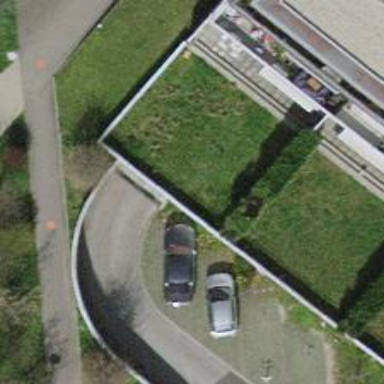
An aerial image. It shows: Parking entrance.